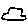
Label: car